Aerial crown-view tile of a tropical tree (Barro Colorado Island, Panama), acquired 20250217:
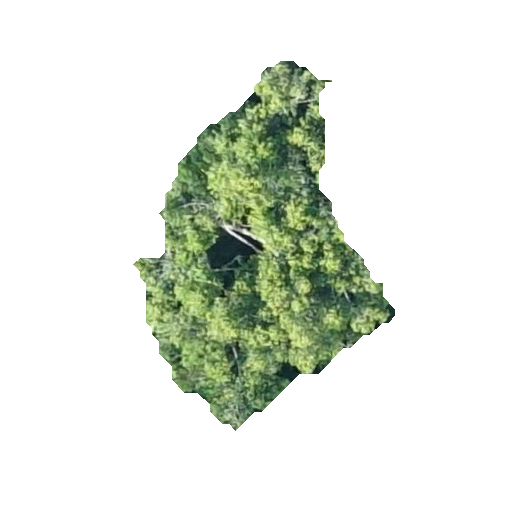
Species: Guatteria lucens
GBIF accepted scientific name: Guatteria lucens
Crown area: 77.958 m²